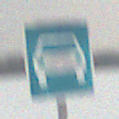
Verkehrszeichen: Kraftfahrstrasse
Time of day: MorningAfternoon
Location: Outdoor (Nature)
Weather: Overcast
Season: Winter
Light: Natural